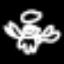
Label: angel